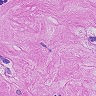
Metastatic tissue present: yes